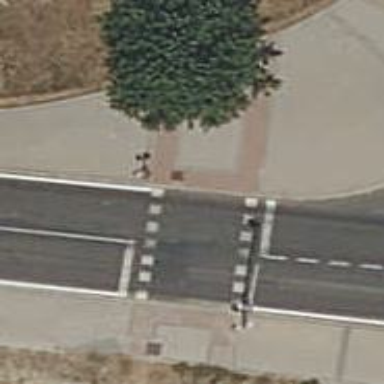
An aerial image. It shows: Road crossing with traffic signals.